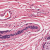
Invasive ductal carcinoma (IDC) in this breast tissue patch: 0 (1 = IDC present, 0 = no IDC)